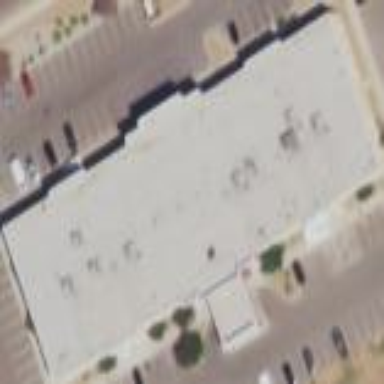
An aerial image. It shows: Commercial building.